Interaction volume radius: 5 \u00c5
Interaction volume height: 35 \u00c5
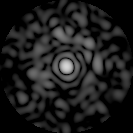
Disorder parameter: 0.8179